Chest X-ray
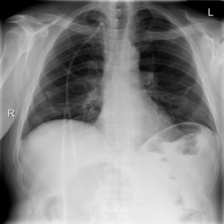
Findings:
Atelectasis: positive
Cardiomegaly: negative
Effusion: negative
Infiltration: negative
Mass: negative
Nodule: negative
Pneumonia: negative
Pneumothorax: negative
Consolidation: negative
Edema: negative
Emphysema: negative
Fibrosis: negative
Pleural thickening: negative
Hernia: negative